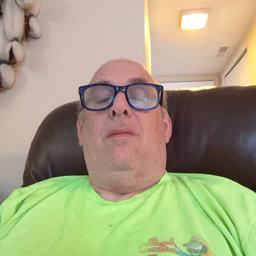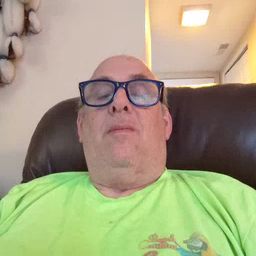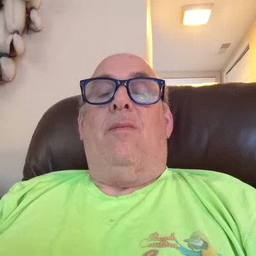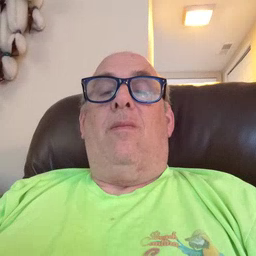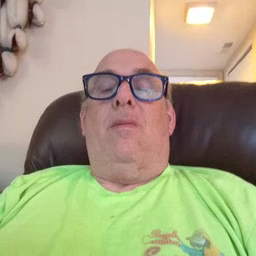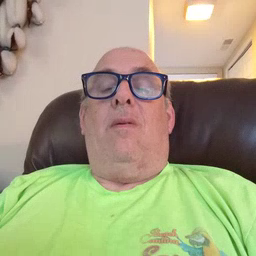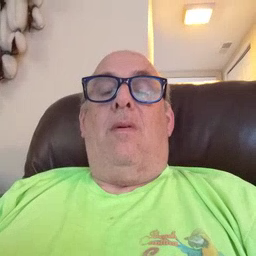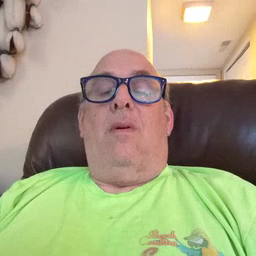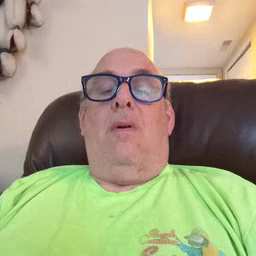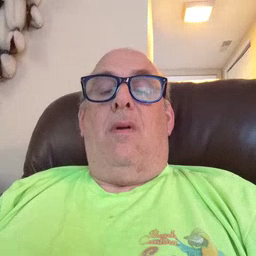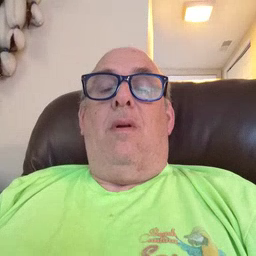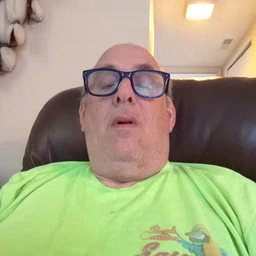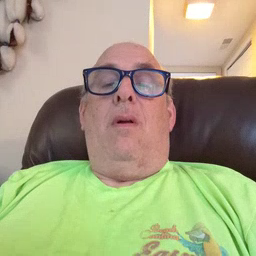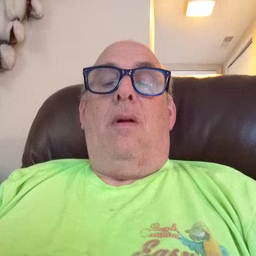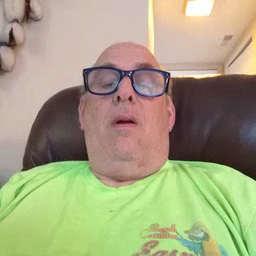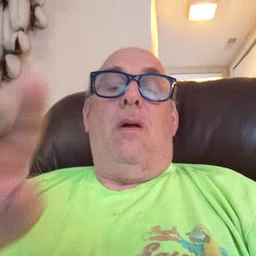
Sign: uncle